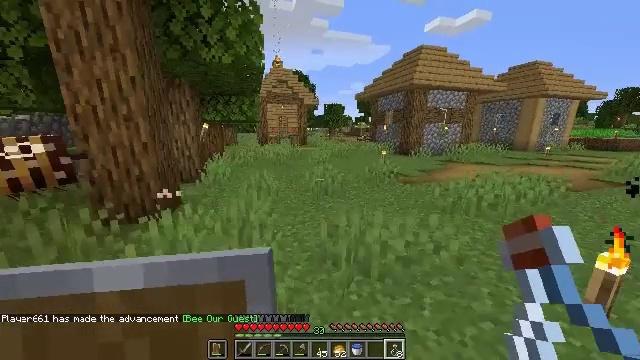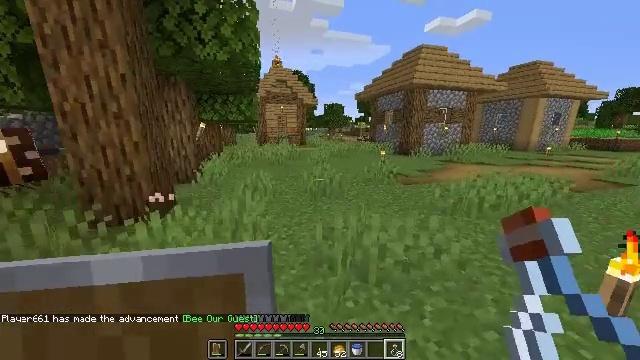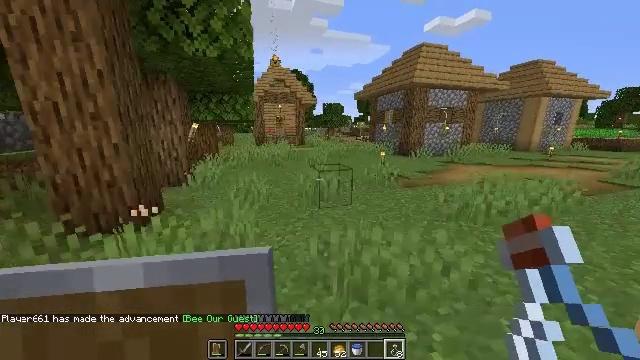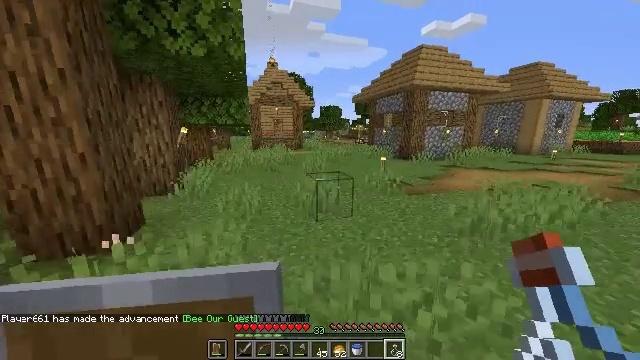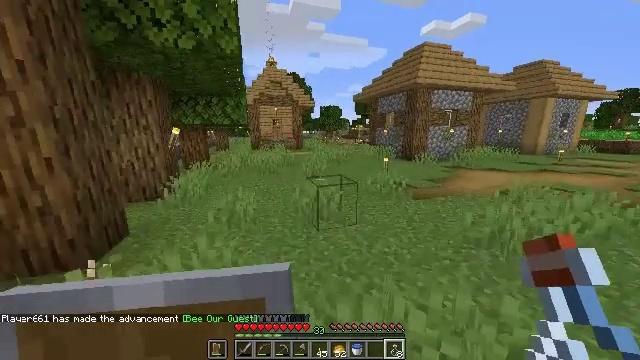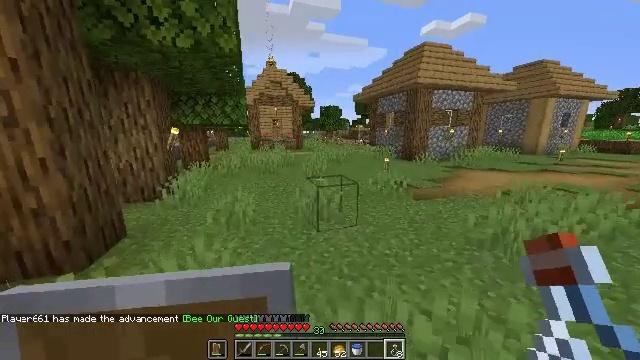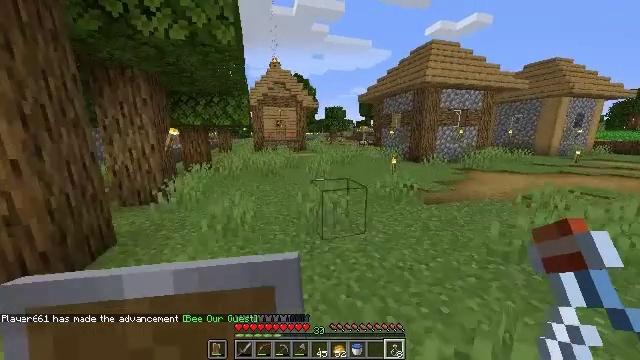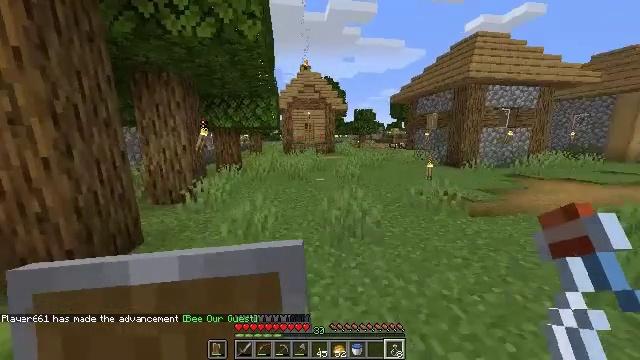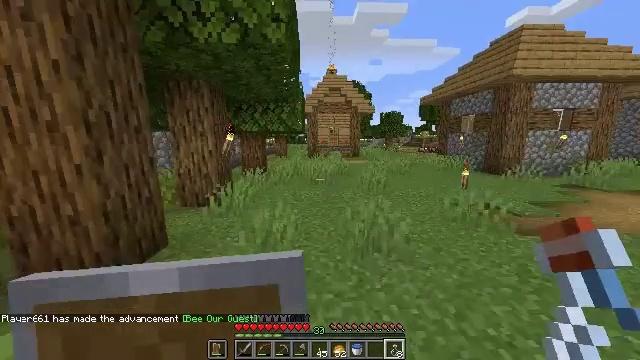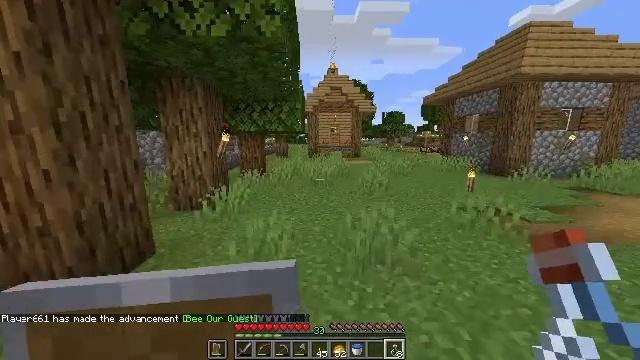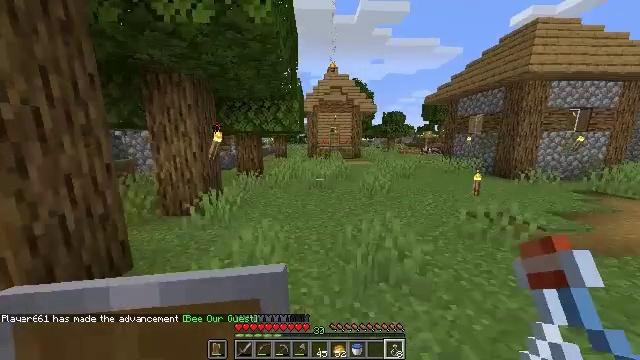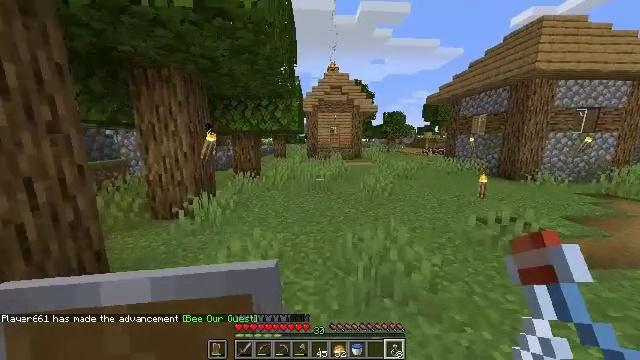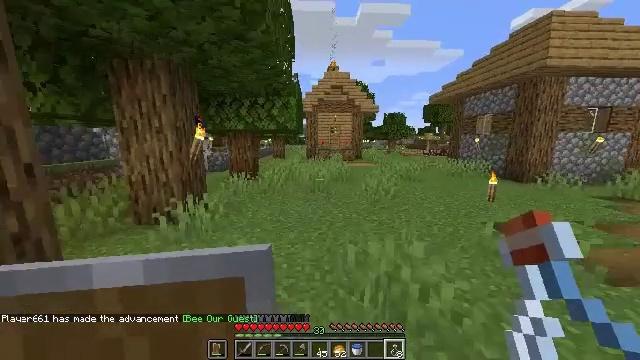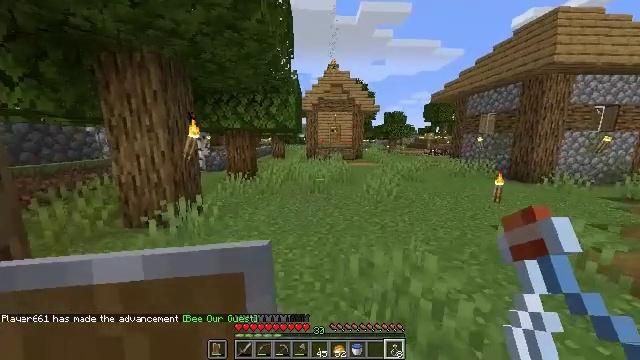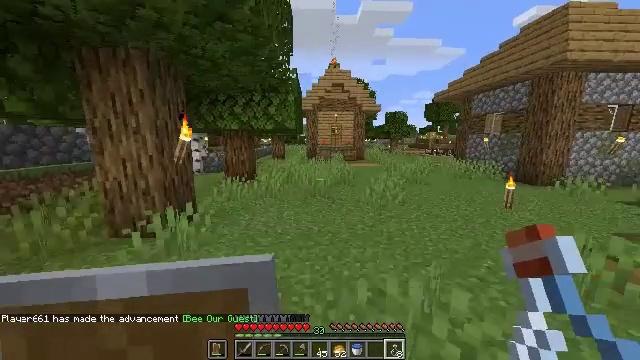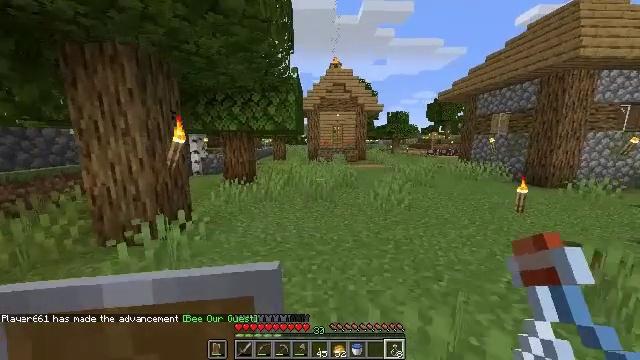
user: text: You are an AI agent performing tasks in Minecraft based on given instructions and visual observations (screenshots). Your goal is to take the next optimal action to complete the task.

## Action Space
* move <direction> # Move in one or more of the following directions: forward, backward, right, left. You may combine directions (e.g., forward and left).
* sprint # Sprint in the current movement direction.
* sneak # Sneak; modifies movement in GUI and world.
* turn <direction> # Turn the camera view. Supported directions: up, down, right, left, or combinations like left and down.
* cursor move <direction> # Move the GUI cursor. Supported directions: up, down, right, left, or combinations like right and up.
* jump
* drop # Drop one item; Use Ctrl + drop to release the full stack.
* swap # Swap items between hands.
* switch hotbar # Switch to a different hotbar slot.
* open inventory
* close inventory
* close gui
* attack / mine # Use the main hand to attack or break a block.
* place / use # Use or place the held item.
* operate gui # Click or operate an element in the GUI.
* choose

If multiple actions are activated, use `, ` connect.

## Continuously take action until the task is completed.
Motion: motion action
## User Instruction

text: Mine the dandelion from the ground.
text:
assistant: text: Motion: move forward, sprint
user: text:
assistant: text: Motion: move forward, sprint
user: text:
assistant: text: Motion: move forward, sprint
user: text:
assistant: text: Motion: move forward
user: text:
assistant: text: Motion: move forward
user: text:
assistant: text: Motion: move forward, turn left
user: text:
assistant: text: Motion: move forward, turn left
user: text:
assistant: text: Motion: move forward, turn left and up
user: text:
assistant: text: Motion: move forward
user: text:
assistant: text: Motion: move forward
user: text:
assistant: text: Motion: move forward
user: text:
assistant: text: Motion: move forward
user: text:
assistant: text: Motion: move forward
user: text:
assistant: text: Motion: move forward
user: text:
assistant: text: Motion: move forward
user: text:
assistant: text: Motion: move forward
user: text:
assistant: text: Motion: move forward
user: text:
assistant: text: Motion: move forward
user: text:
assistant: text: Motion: move forward, turn left
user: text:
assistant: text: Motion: move forward, turn left
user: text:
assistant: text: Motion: move forward
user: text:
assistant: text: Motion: move forward
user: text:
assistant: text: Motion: move forward, turn left and down
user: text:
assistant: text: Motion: move forward, turn left
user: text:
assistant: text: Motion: move forward, turn left
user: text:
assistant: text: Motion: move forward
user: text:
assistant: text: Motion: move forward
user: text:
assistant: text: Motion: move forward
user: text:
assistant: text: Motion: move forward
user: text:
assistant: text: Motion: move forward